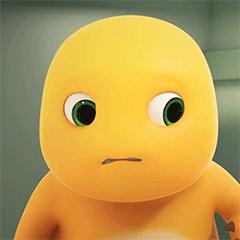
Label: nailong